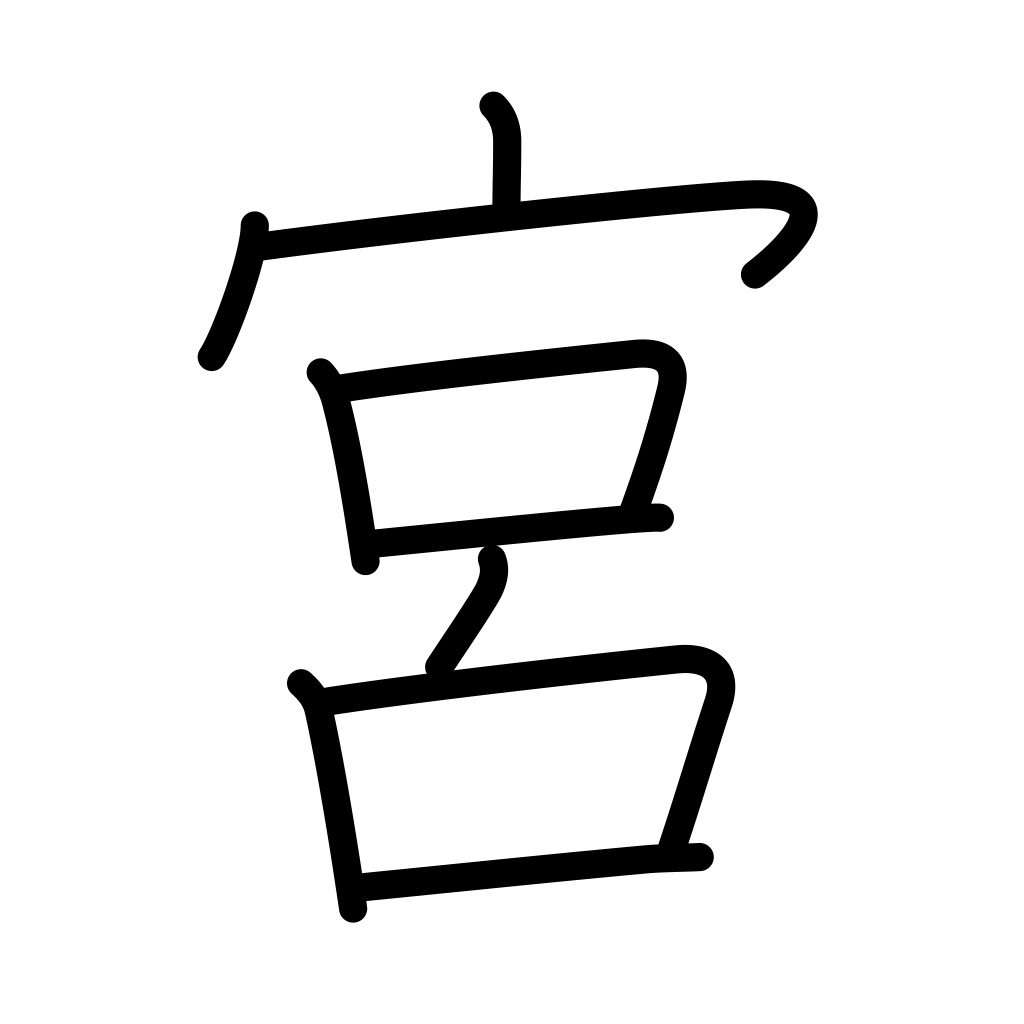
Meaning: Shinto shrine, constellations, palace, princess